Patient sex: F
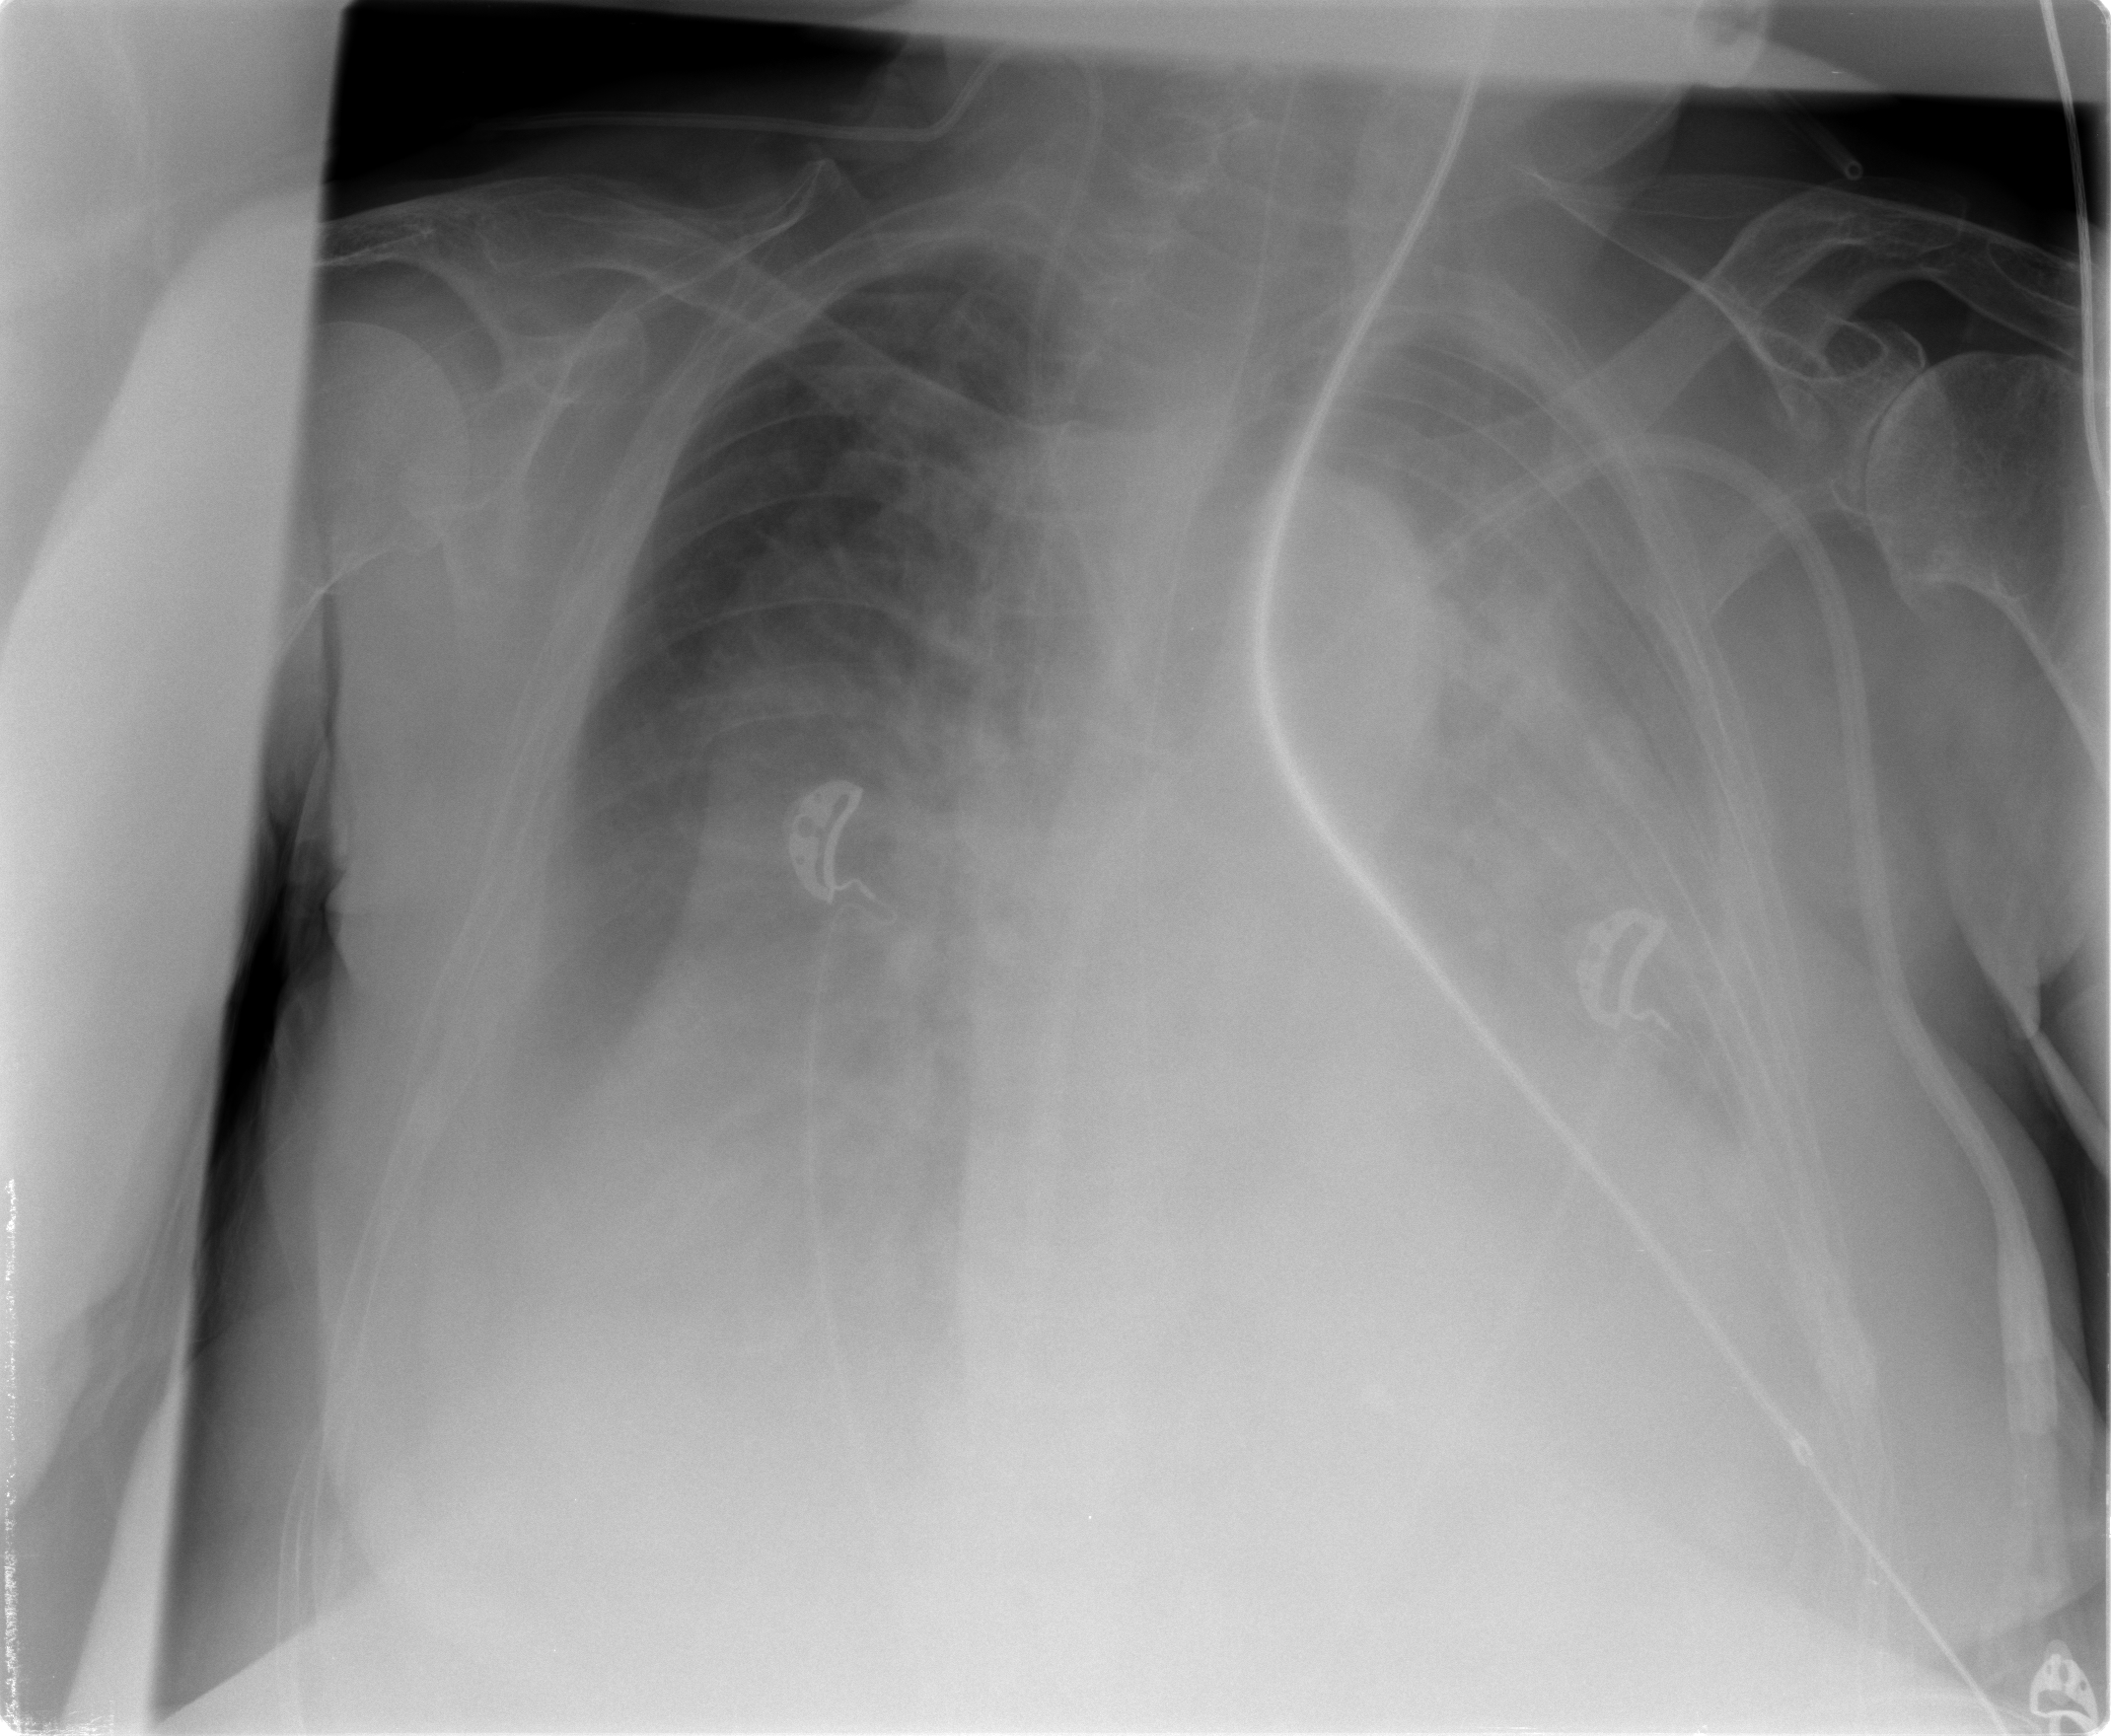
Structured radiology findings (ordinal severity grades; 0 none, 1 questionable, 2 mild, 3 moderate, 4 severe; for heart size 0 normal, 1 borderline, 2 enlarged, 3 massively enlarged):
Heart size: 2
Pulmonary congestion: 2
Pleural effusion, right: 3
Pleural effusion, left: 3
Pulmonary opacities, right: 2
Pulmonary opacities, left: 2
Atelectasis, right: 2
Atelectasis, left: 3